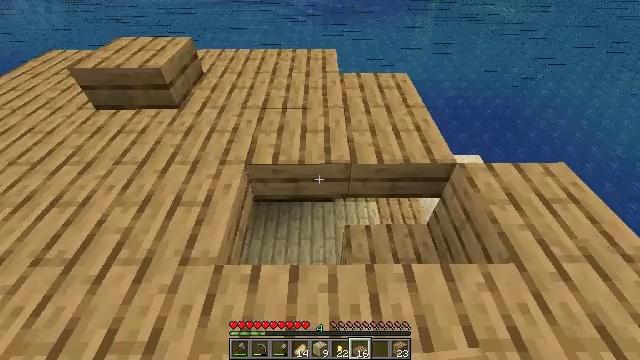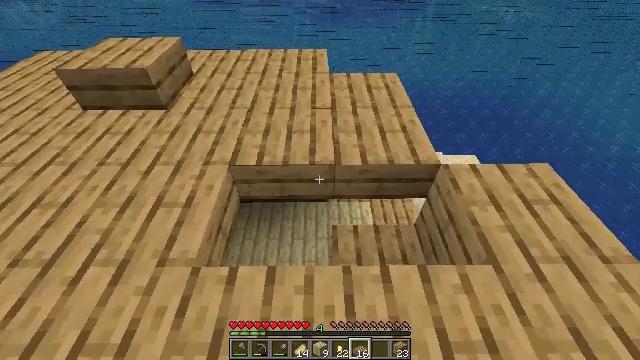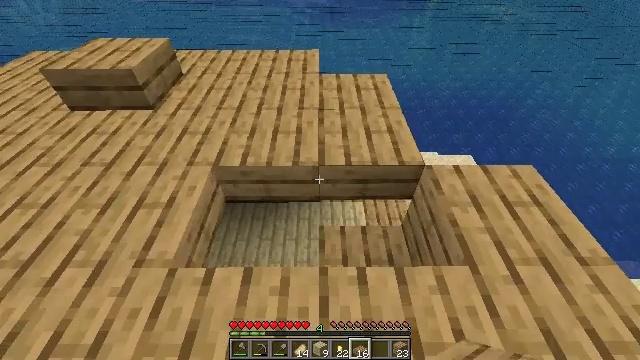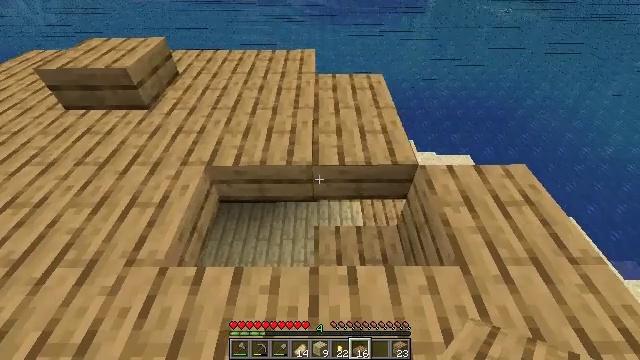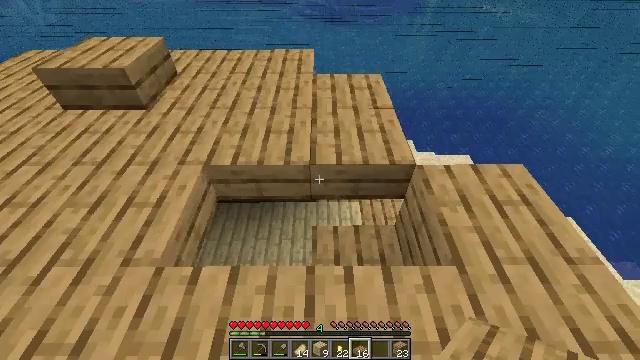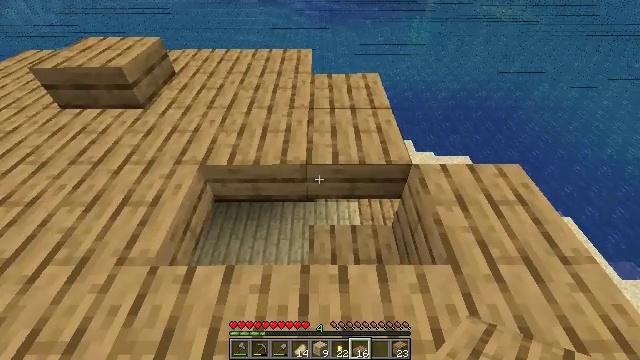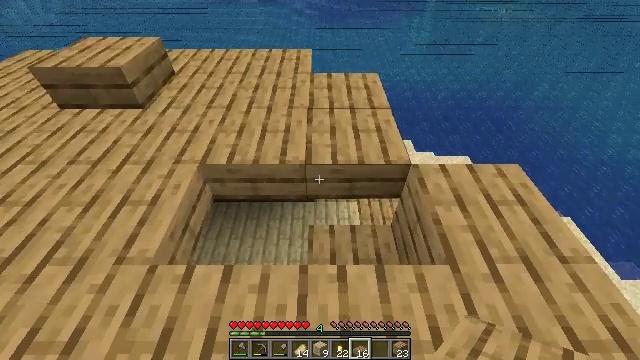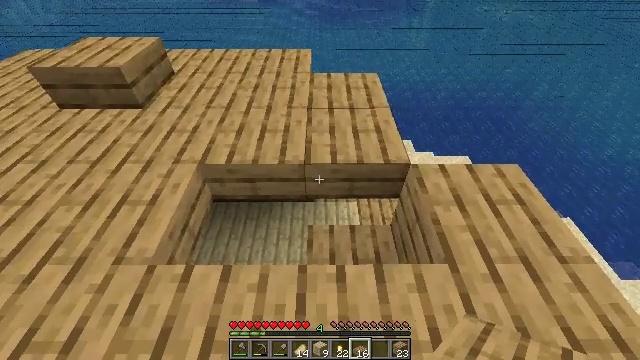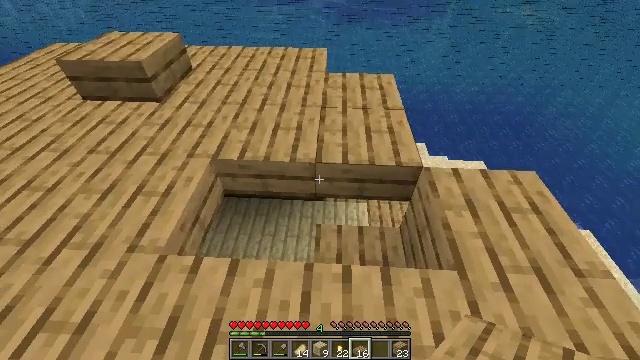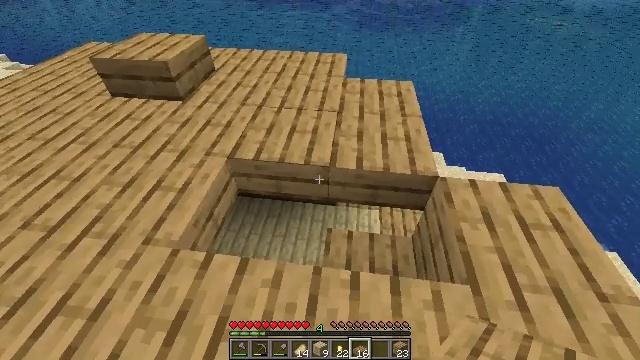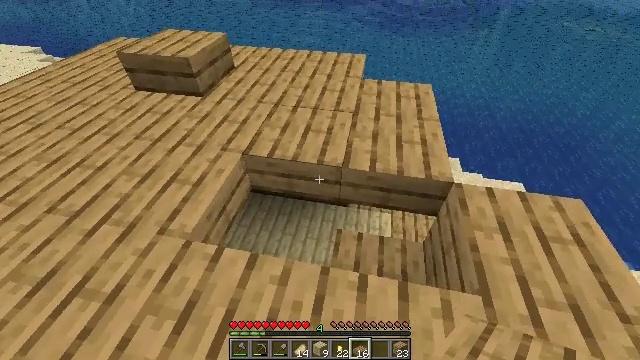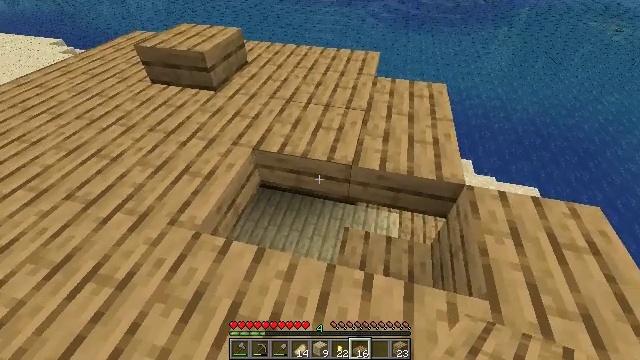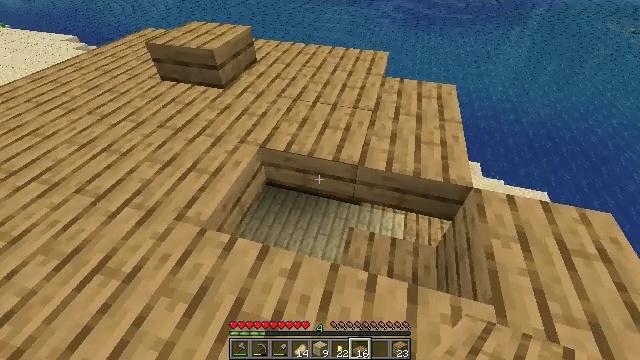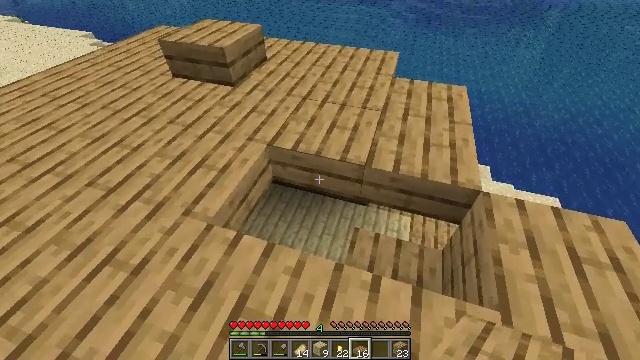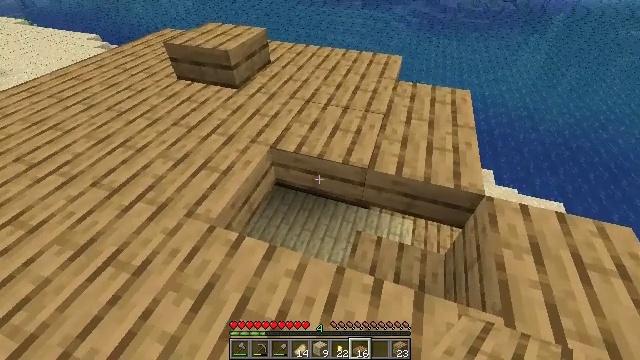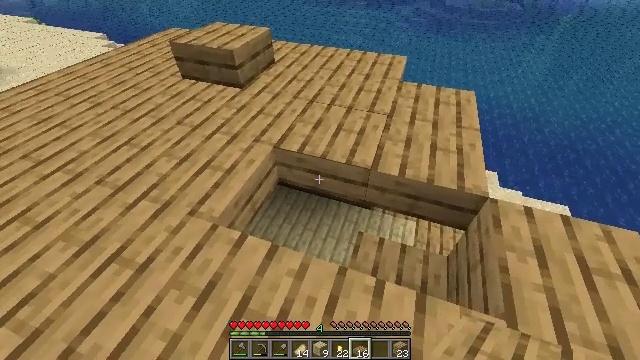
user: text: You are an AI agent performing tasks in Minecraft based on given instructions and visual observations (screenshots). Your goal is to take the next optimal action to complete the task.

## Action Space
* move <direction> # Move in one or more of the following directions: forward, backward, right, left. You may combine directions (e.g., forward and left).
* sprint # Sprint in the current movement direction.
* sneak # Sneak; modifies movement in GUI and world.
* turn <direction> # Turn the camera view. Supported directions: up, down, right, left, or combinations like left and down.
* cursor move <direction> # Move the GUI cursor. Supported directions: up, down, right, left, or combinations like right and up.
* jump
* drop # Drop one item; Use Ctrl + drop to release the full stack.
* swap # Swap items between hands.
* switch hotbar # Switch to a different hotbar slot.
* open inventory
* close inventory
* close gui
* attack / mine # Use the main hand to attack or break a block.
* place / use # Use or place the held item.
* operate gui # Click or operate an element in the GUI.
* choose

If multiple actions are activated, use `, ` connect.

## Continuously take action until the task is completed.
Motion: motion action
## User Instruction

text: Break the oak slab to get it back.
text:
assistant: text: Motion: no_op
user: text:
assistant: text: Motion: no_op
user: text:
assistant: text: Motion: no_op
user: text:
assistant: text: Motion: no_op
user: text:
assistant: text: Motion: no_op
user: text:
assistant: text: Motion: no_op
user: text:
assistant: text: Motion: no_op
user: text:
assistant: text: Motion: turn left
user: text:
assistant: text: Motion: turn left
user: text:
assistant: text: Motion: turn left
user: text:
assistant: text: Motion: turn left
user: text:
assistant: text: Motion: turn left
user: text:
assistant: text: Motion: turn left
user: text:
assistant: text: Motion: no_op
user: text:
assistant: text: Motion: no_op
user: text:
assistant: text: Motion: no_op
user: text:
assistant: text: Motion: no_op
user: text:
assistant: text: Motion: no_op
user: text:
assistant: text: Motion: move forward, turn left
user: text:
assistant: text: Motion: move forward
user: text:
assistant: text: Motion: move forward
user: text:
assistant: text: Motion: turn left and up
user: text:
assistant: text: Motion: turn left and up
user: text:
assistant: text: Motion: turn left and up
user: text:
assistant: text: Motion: turn left and up
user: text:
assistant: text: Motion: move left, turn up
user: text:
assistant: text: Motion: move forward and move left
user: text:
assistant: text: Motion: move forward and move left
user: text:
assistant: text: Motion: move forward and move left, turn right
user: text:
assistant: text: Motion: move forward and move left